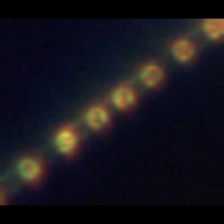
Taxon: Skeletonema
Group: Diatoms